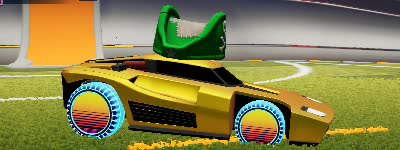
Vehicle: breakout